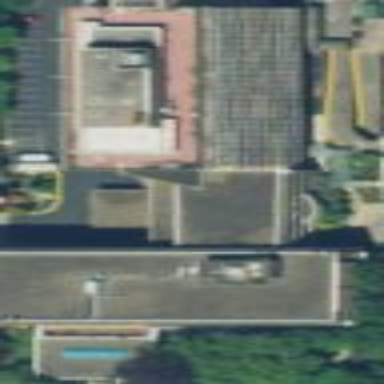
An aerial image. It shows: Building.